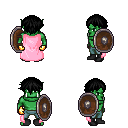
a pixel art fantasy rpg character, male body template, orc, green skin, pink cape, teal pants, black short bangs hairstyle, gold gloves, black shoes, shield, four views (front, back, left, right), 2x2 character sprite sheet, small pixel art, hard edges, no anti-aliasing